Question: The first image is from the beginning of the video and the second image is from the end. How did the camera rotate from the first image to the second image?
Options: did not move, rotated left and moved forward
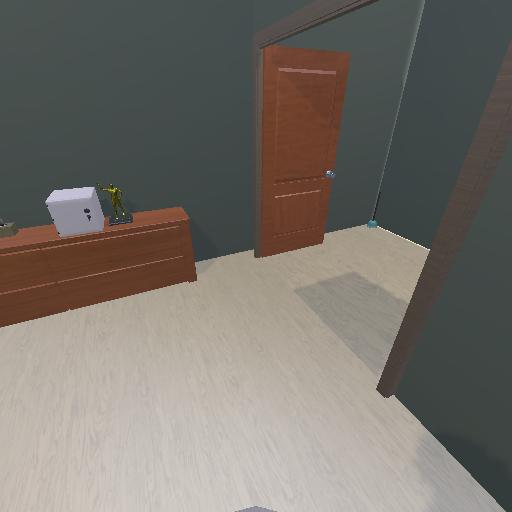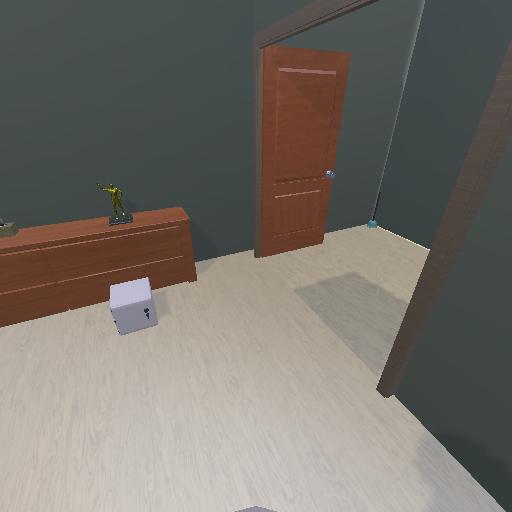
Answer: did not move